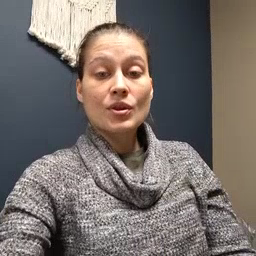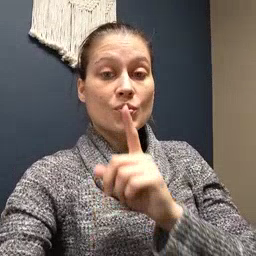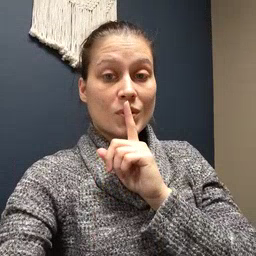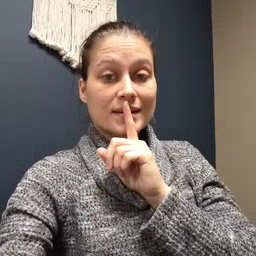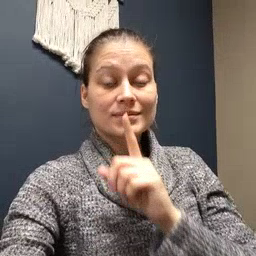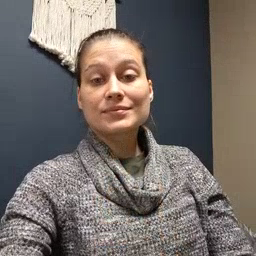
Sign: quiet